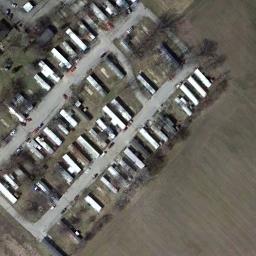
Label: mobile_home_park